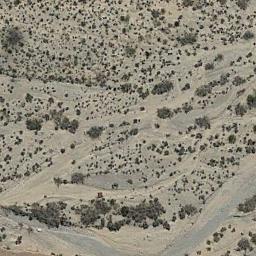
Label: chaparral